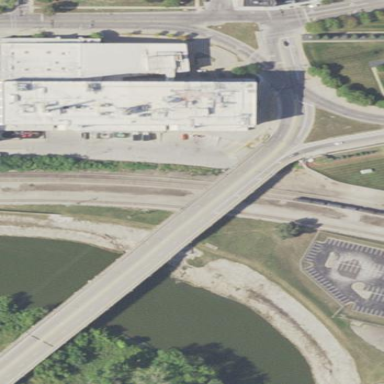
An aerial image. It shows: Man-made bridge.